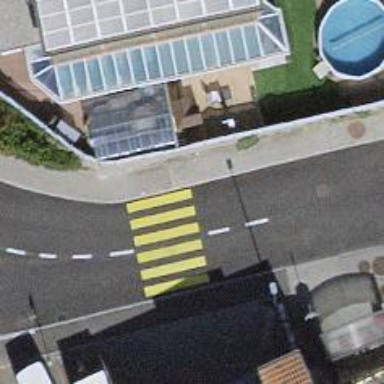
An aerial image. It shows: Zebra crossing on the road.